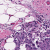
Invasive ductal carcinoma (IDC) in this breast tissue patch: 1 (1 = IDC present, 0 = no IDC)